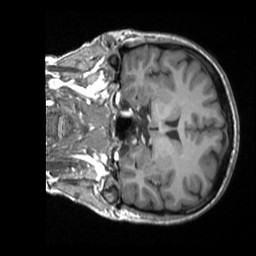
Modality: T1w
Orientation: coronal
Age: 41
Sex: female
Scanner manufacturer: siemens
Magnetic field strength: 3 T
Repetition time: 1.9 s
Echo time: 0.00226 s